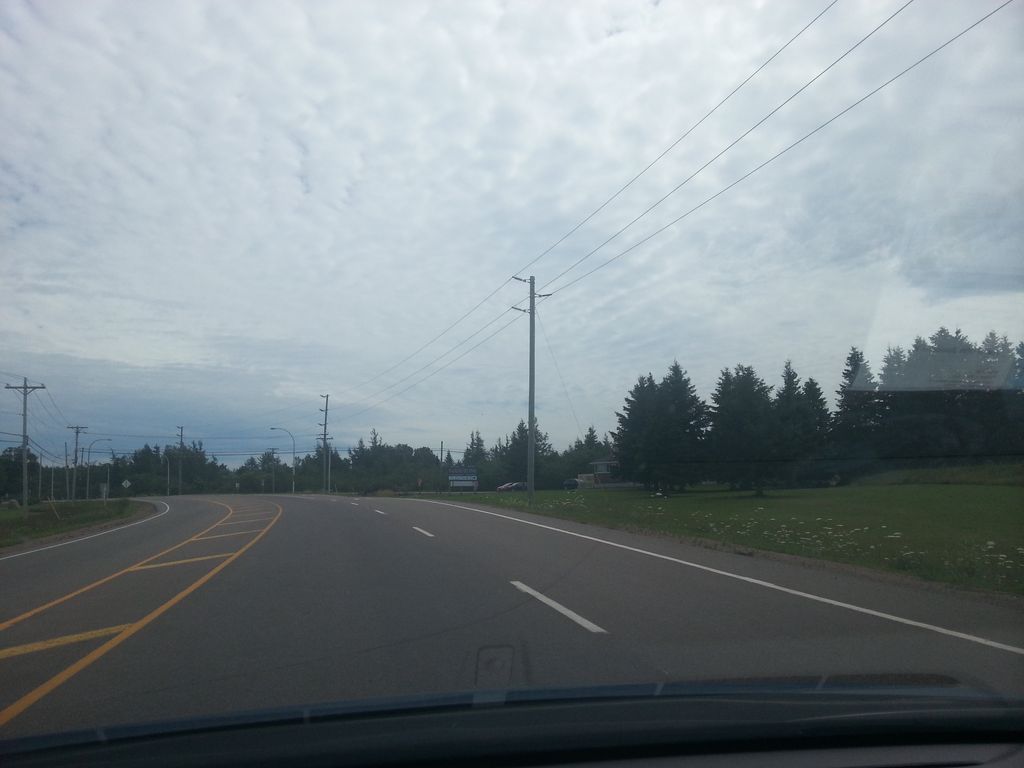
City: charlottetown